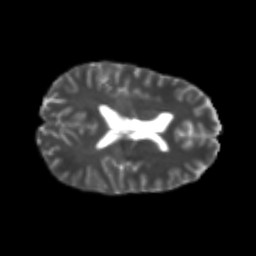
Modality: T2w
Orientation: axial
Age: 26
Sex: male
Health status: healthy
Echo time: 0.074 s